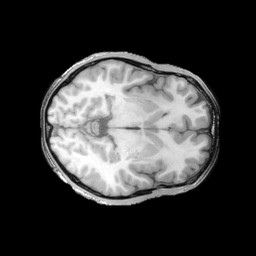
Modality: T1w
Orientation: axial
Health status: ill
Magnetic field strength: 3 T